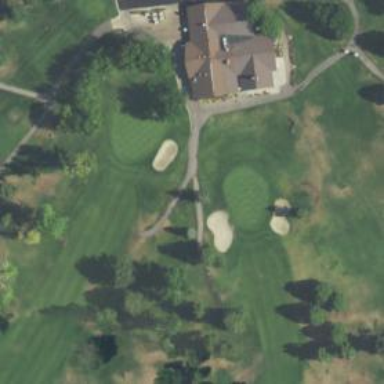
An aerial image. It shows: Service road used as golf cart path.